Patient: sex M, age 64
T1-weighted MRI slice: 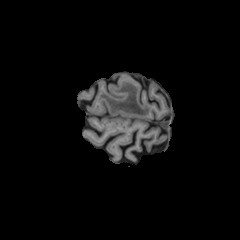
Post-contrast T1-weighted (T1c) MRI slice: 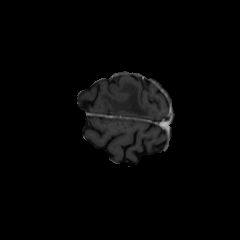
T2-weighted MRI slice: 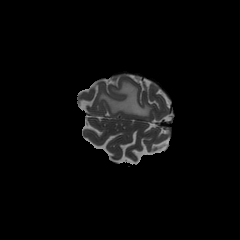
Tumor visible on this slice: yes
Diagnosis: Glioblastoma, IDH-wildtype
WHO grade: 4